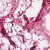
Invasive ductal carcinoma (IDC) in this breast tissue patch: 0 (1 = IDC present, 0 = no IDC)